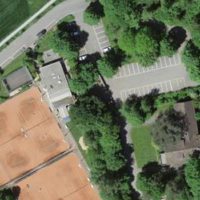
EUNIS habitat code: 53
Species observed at this site:
Silybum marianum